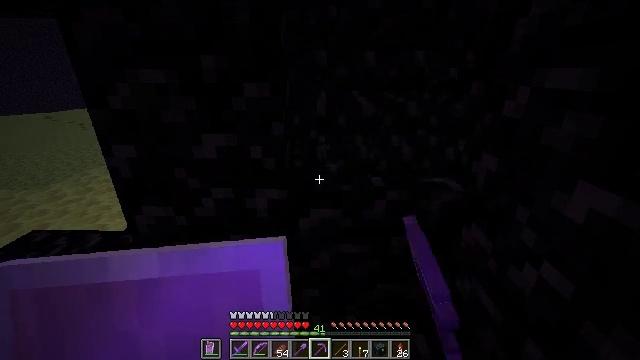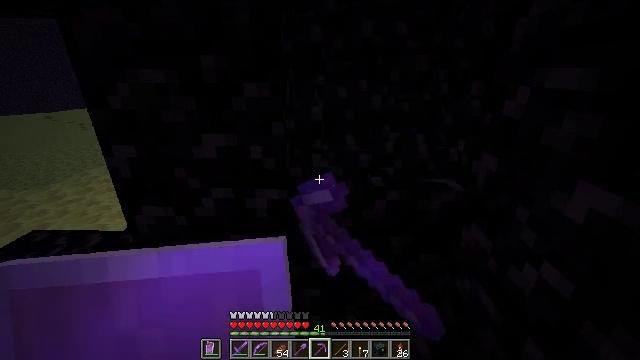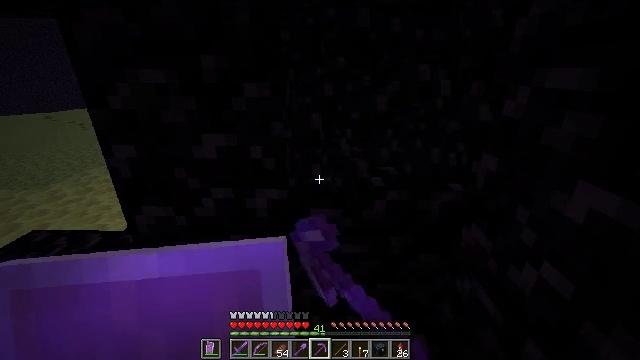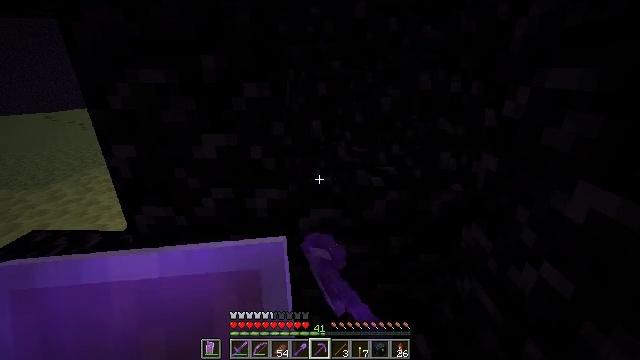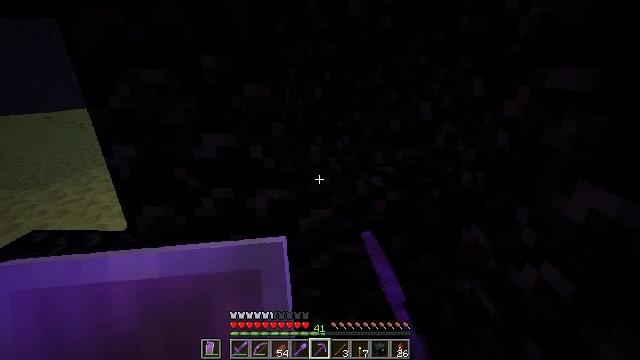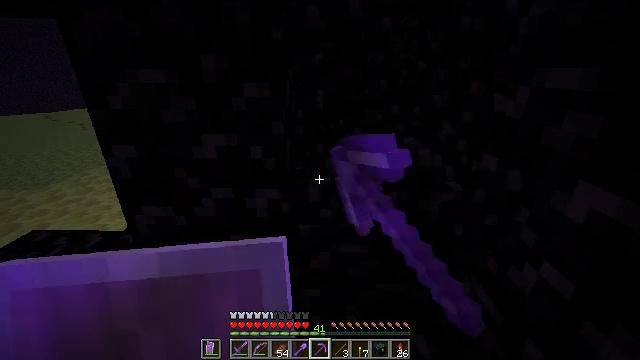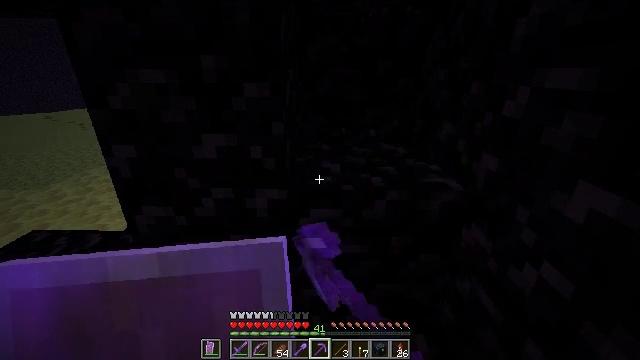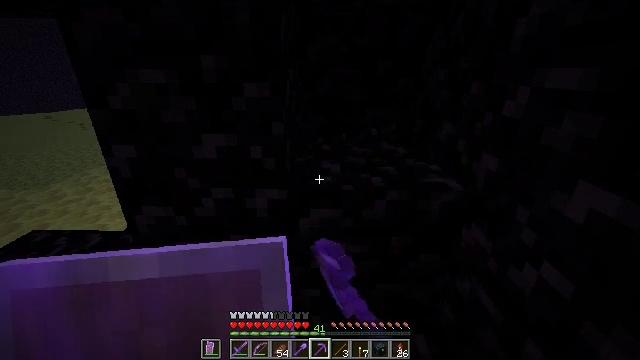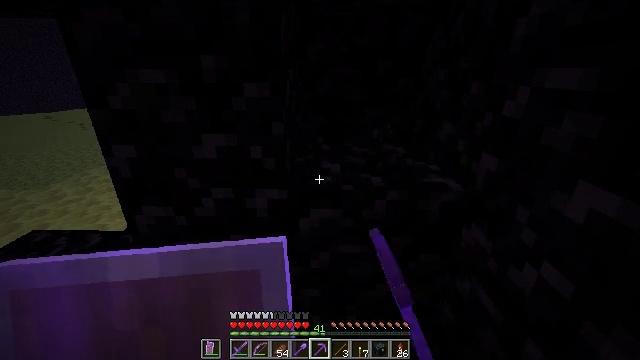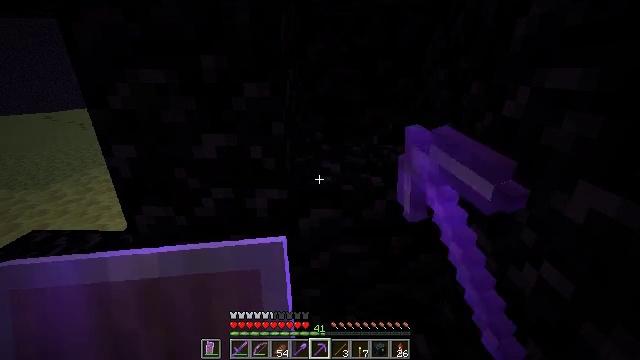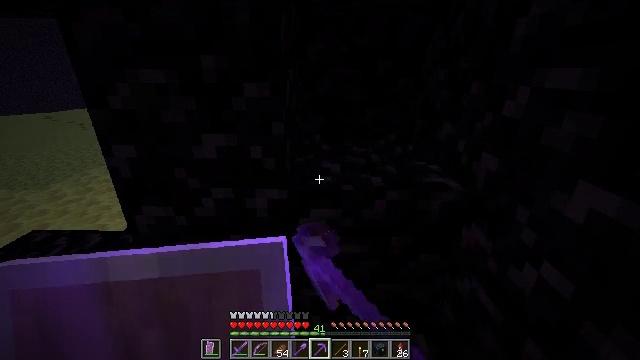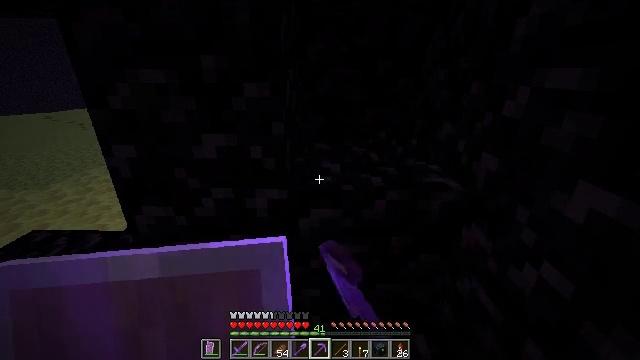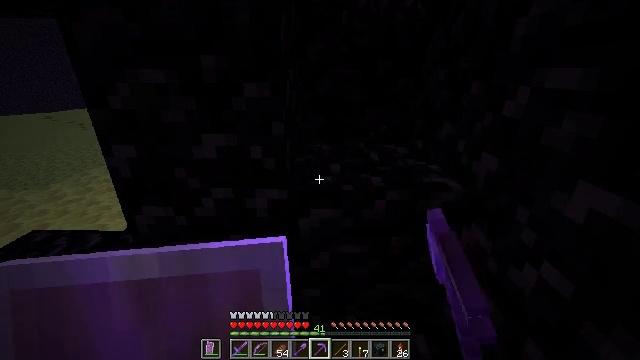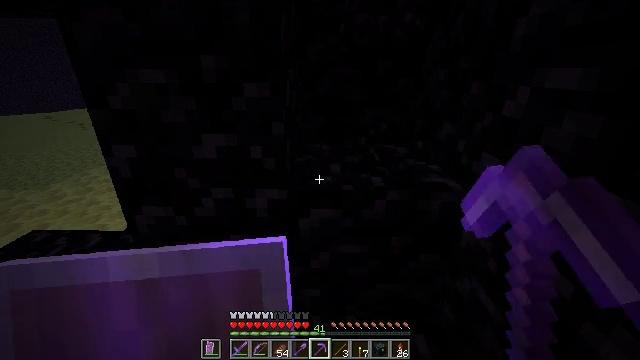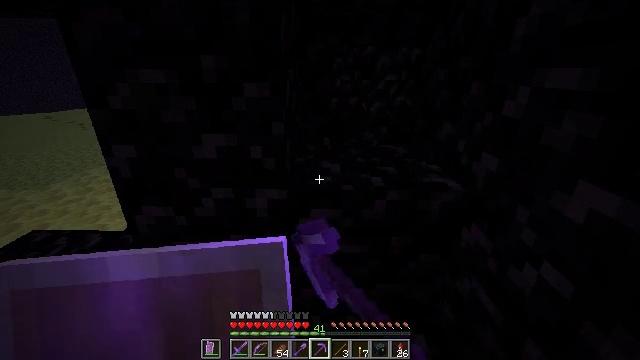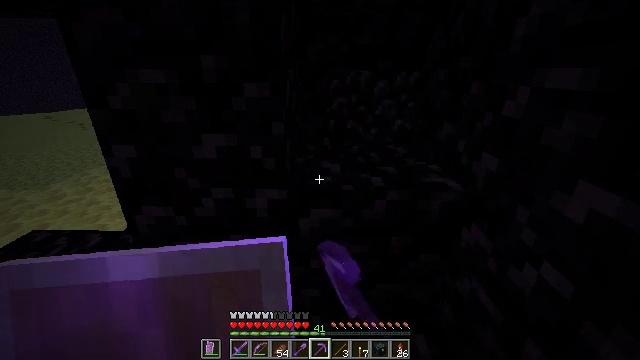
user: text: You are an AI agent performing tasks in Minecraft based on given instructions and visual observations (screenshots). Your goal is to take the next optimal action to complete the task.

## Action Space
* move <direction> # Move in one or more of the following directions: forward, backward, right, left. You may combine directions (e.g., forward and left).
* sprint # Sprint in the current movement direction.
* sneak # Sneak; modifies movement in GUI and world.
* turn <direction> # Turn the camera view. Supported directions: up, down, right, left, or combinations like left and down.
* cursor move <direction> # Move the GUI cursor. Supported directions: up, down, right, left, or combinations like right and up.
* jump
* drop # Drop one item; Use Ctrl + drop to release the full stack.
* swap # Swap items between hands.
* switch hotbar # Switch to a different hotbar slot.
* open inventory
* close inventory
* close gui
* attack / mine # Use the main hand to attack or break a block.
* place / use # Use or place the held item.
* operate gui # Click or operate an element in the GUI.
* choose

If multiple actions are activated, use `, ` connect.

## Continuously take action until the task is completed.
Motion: motion action
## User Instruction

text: Harvest obsidian for portal building.
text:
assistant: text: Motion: attack / mine
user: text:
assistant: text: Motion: attack / mine
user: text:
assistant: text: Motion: attack / mine
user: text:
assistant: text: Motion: attack / mine
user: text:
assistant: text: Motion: attack / mine
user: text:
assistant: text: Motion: attack / mine
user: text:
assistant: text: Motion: attack / mine
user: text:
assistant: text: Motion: attack / mine
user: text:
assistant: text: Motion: attack / mine
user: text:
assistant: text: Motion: attack / mine
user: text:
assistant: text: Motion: attack / mine
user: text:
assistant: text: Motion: attack / mine
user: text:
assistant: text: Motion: attack / mine
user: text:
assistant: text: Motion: attack / mine
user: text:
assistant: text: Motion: attack / mine
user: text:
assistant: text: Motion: attack / mine
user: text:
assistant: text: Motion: attack / mine
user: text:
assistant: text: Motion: attack / mine
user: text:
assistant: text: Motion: attack / mine
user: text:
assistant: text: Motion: attack / mine
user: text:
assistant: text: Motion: attack / mine
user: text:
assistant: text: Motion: attack / mine
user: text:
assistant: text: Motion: attack / mine
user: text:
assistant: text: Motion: attack / mine
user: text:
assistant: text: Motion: attack / mine
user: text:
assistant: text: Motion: attack / mine
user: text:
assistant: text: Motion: attack / mine
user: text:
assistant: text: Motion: attack / mine
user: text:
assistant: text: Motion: attack / mine
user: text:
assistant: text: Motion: attack / mine